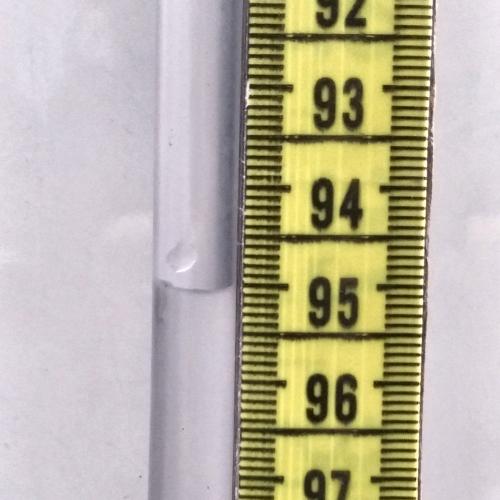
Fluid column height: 95.0 cm